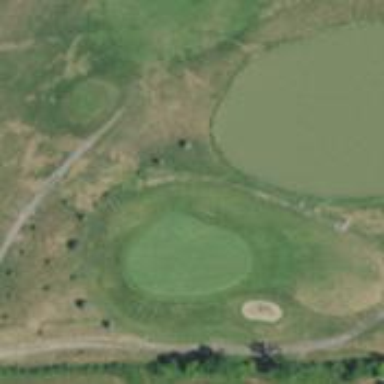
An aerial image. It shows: Golf hole.